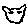
Label: cat